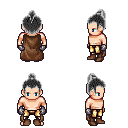
a pixel art fantasy rpg character, male body template, human, light skin, brown cape, gold greaves, gray short topknot hairstyle, metal gloves, brown shoes, four views (front, back, left, right), 2x2 character sprite sheet, small pixel art, hard edges, no anti-aliasing